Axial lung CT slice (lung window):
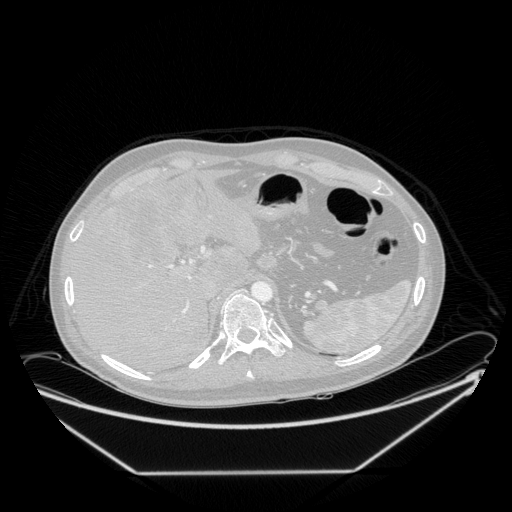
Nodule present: no